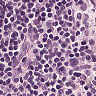
Metastatic tissue present: no